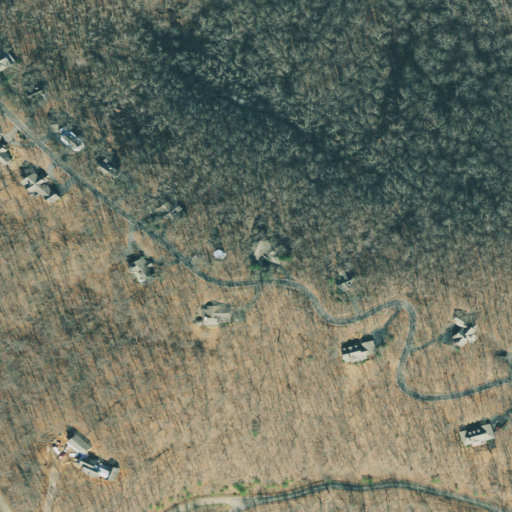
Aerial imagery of mountain in Georgia named Toland Mountain containing deciduous forest, open development, and low intensity development